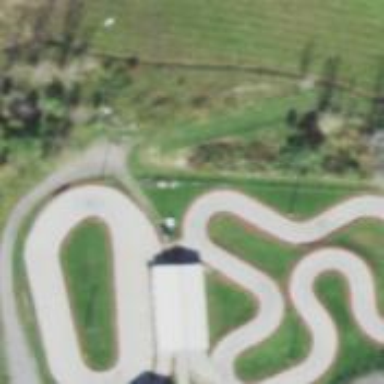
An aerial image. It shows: Karting raceway.